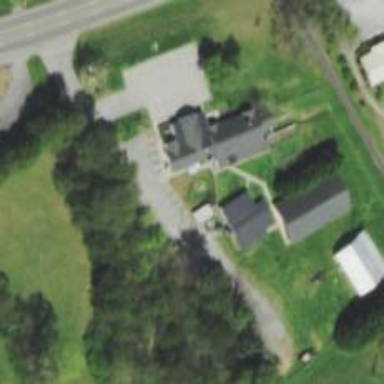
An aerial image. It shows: Veterinary facility.